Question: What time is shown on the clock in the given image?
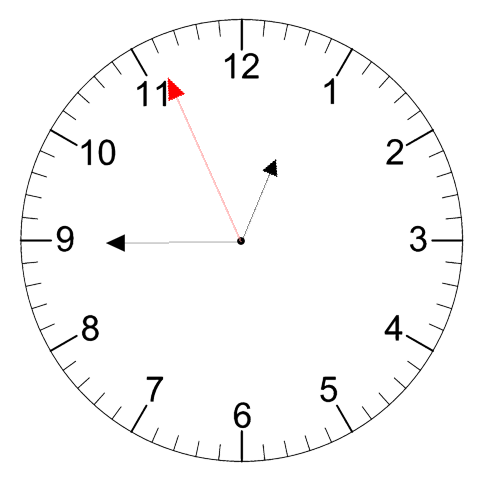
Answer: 12:44:56